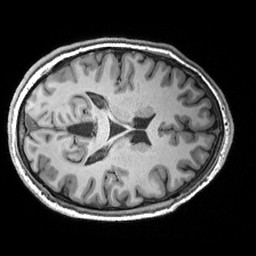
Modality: T1w
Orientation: axial
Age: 25
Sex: male
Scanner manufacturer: siemens
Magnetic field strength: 3 T
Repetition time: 2.53 s
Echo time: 0.00299 s